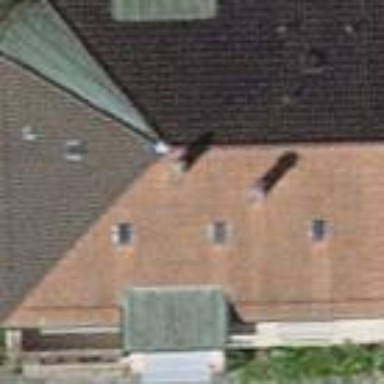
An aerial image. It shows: Building with hipped roof.